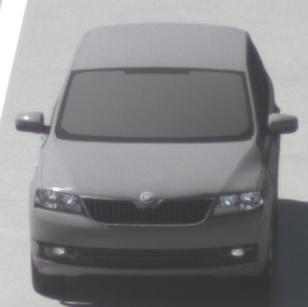
Make: Skoda
Model: Rapid Spaceback 1.2 TSI
Detailed model: Rapid Spaceback
Model produced from: 2013/10
Model produced until: 2015/04
Doors: 5
Color: gray
Road condition: wet road
Daytime: midday
Contrast: high contrast